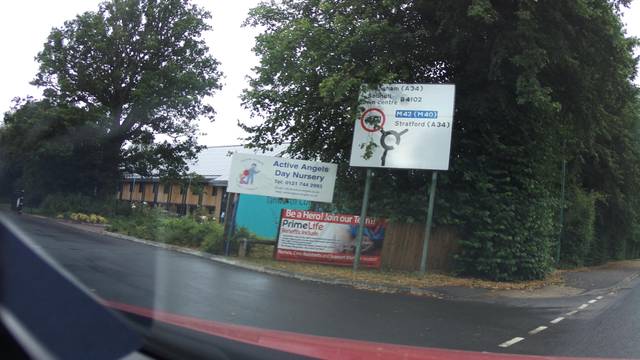
Region: United Kingdom
Coordinates: 52.393, -1.825